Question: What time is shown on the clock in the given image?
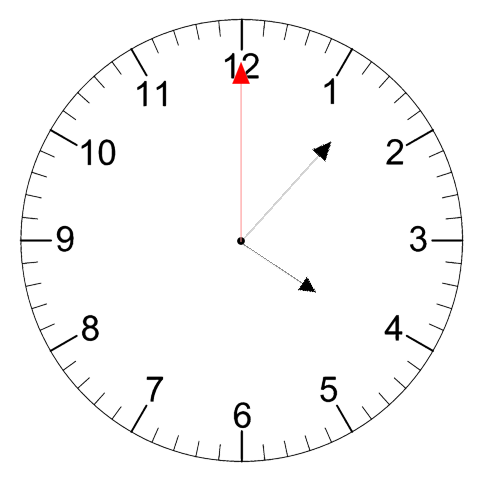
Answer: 04:07:00